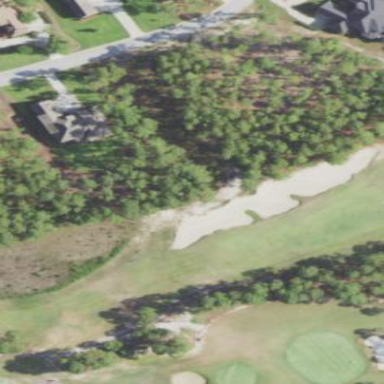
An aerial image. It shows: Golf bunker filled with sandy terrain.